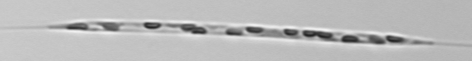
Label: Rhizosolenia